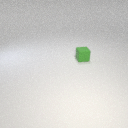
small green rubber cube